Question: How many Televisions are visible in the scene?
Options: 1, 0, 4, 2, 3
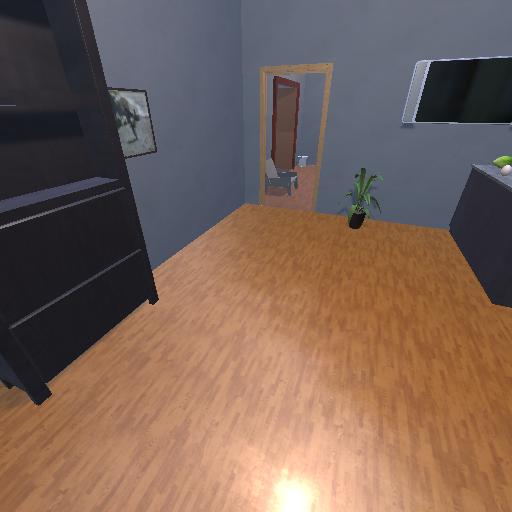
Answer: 1